Question: I'm new to cordova, And just starting to build my project in eclipse. When I finished the installation of some prerequisites for cordova and creating my project, I loaded my cordova project on eclipse and I got this error. ClientCertRequest cannot be resolved and I dont have any idea to solve this, I look to any tutorial top try different approach of installation and importing project but it seems the same as I posted here. Can anyone help me. I've been working this error for a long hour.
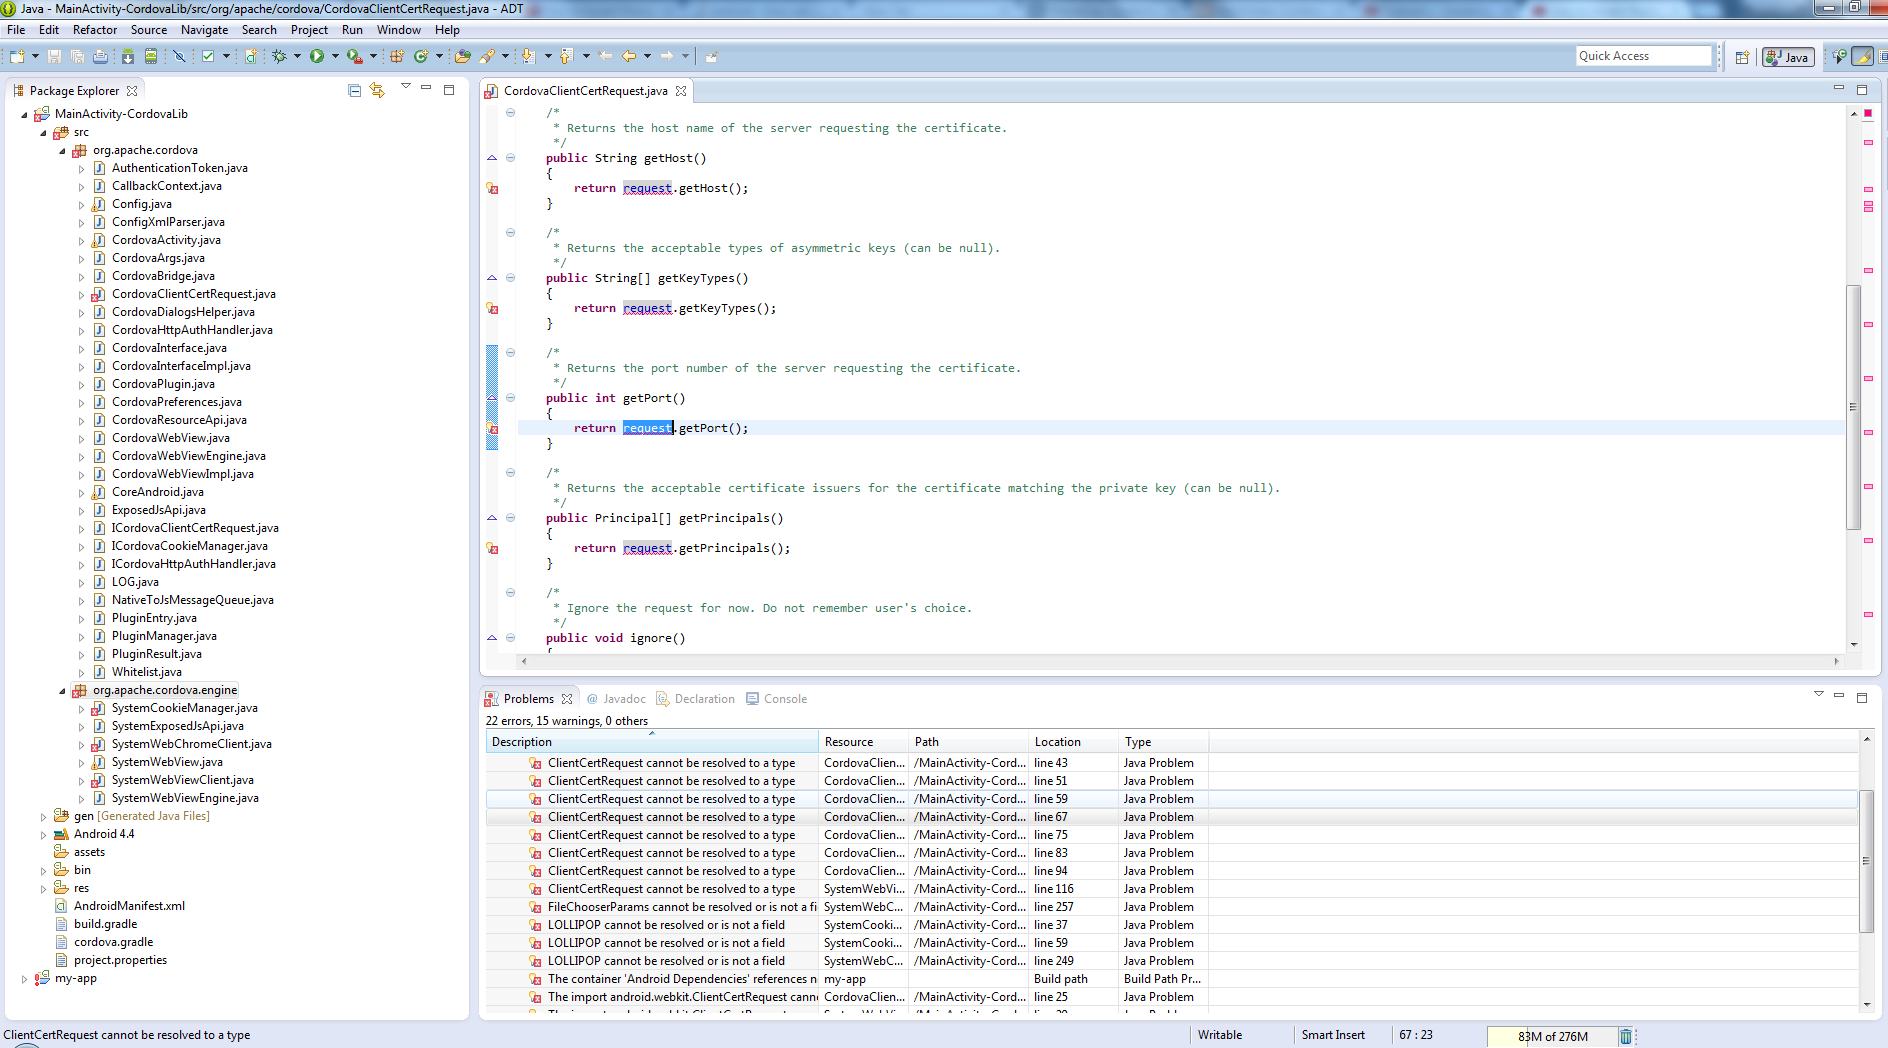
Answer: Hope this helps.
1. right click on Cordovalib
2. click on properties
3. choose Android
4. choose a Target name whose API level is >= 21
Also, make sure you have these APIs Installed from your Android SDK manager.